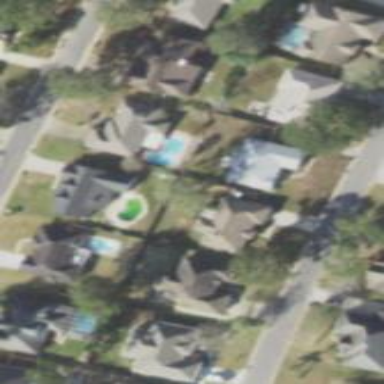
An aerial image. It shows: This residential area consists of single-family homes.